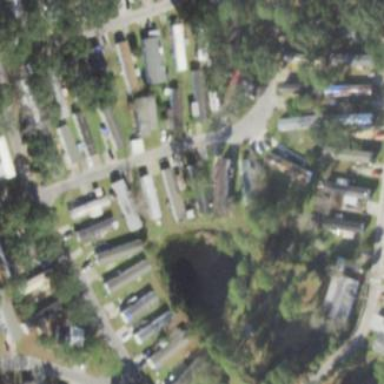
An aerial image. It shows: Residential area known as trailer park.